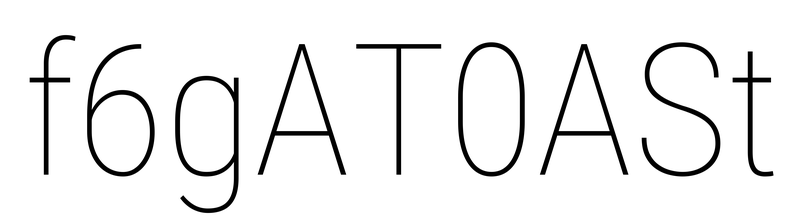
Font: Roboto_Condensed_Thin